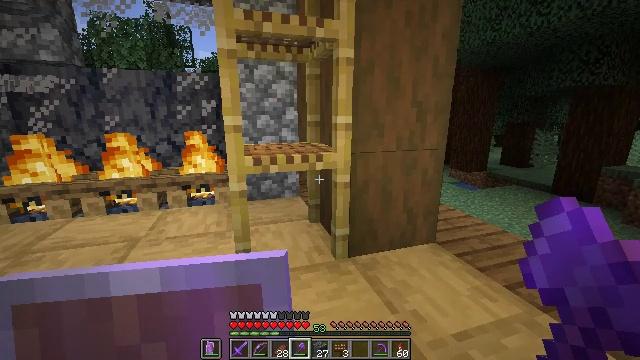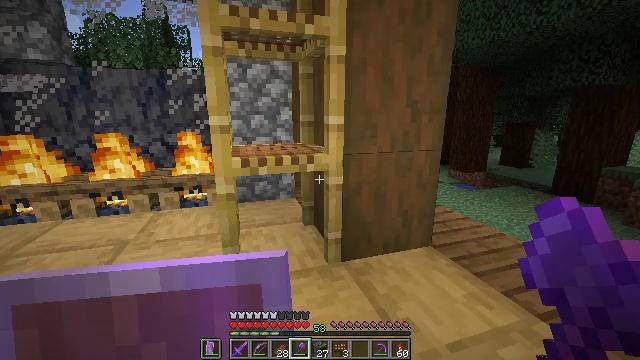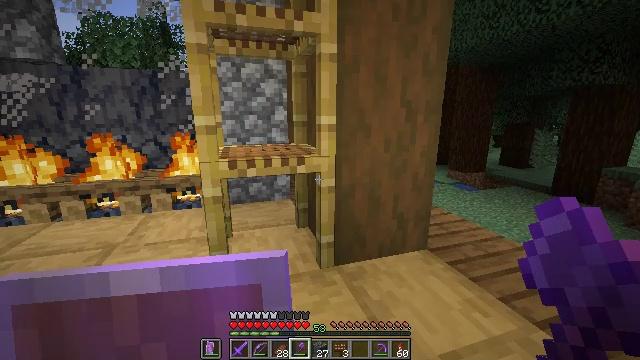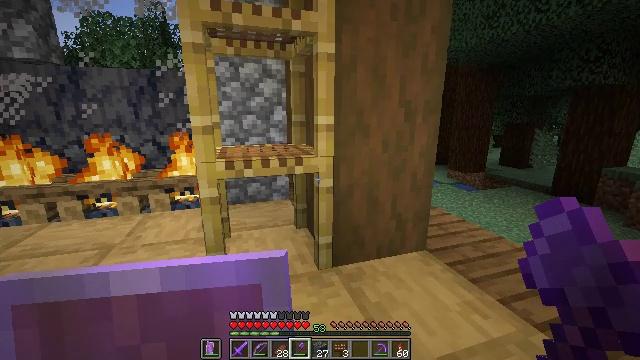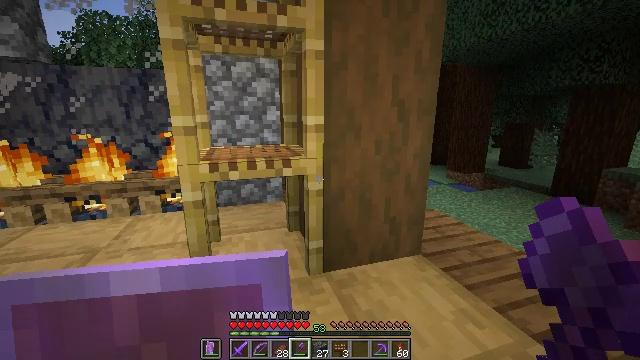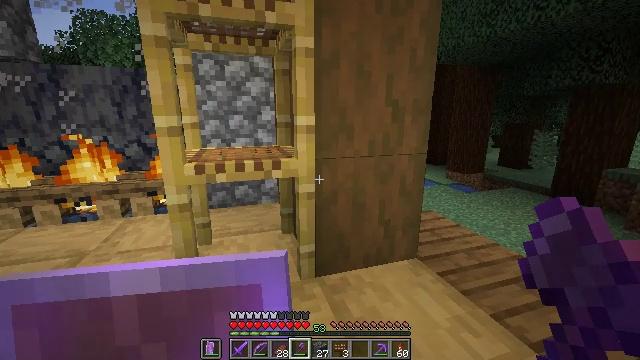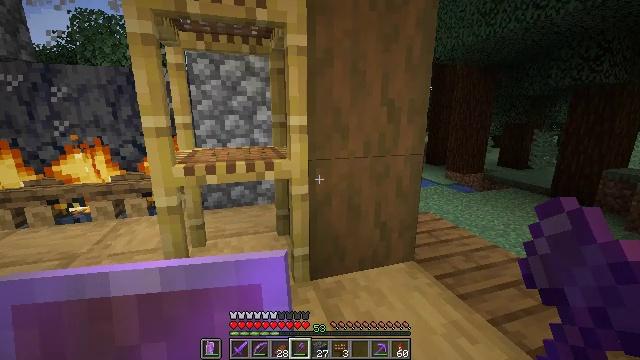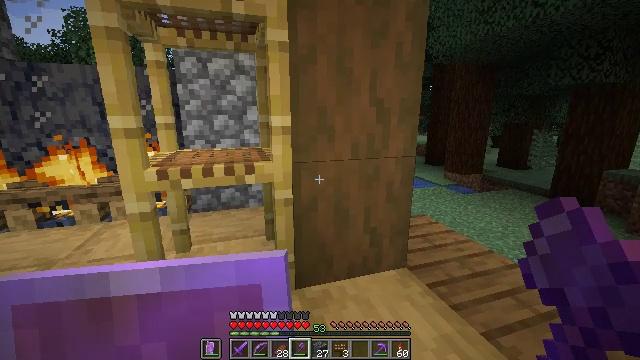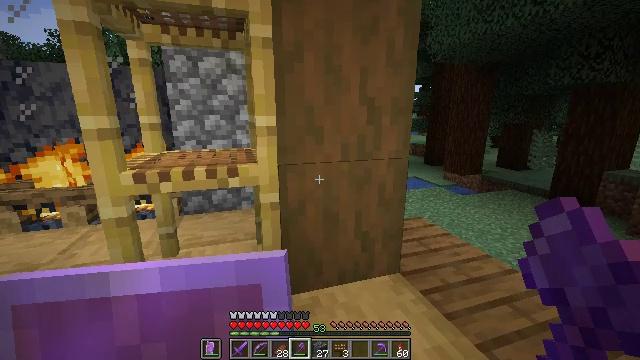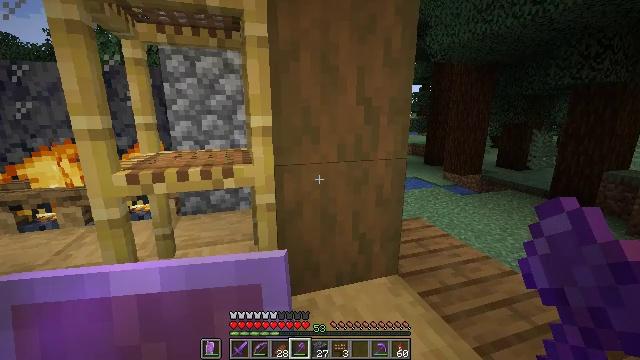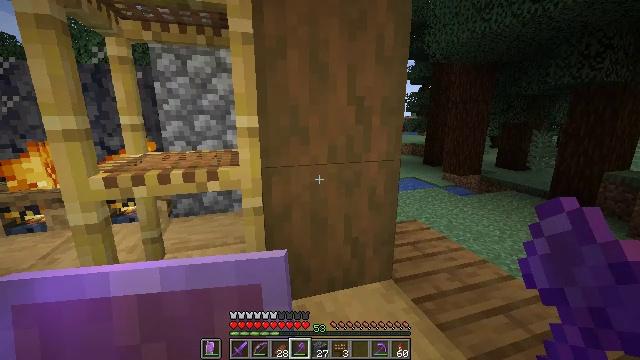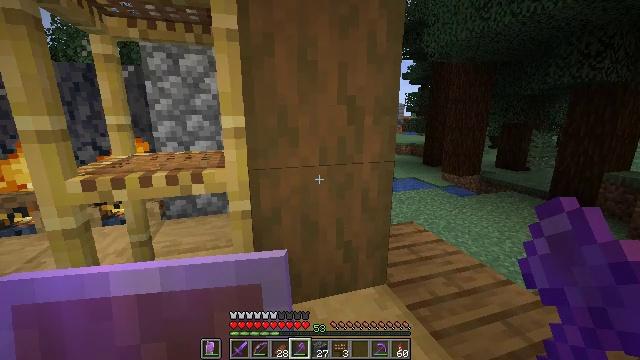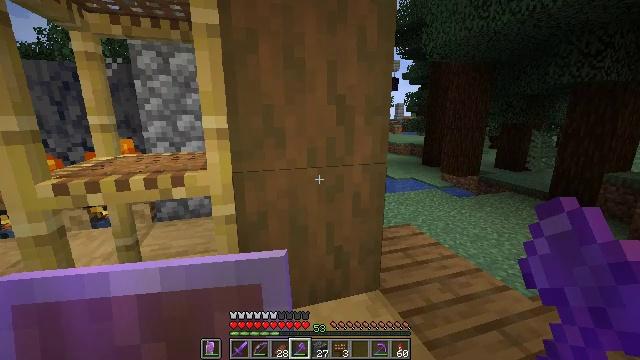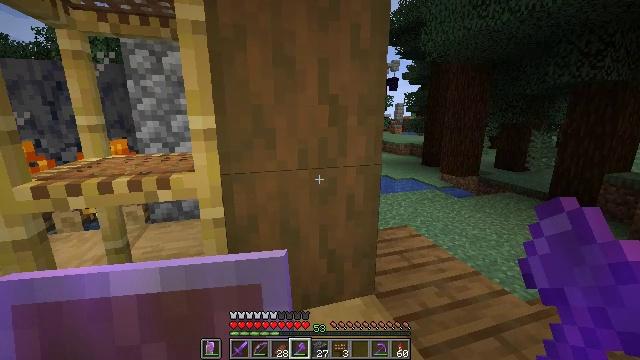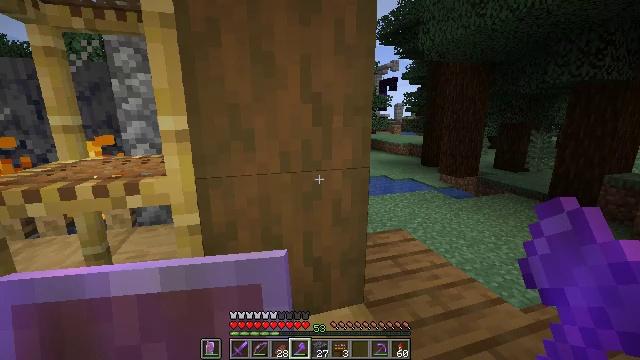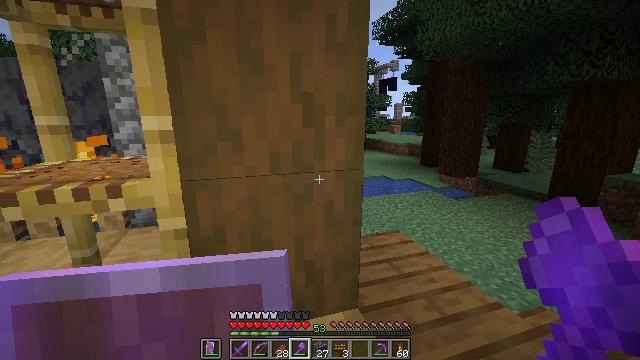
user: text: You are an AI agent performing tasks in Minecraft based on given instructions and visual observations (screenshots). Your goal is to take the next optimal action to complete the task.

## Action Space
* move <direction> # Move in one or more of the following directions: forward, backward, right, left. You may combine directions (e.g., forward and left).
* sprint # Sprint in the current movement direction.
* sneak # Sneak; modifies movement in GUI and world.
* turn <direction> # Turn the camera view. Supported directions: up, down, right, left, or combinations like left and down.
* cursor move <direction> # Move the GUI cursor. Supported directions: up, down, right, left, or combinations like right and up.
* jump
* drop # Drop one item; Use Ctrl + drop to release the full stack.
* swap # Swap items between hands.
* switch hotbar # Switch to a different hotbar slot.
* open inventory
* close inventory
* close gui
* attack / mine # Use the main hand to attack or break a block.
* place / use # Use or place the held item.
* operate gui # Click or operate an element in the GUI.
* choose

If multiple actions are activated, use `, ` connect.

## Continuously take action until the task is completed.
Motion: motion action
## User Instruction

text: Break the campfire to put it in your inventory.
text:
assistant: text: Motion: move forward and move right, sneak
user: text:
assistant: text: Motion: move forward and move right, sneak
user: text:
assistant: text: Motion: move forward and move right, sneak
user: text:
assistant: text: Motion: move forward and move right, sneak
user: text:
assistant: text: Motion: move forward and move right, sneak
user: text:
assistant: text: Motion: move forward and move right, sneak
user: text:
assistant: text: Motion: move forward and move right, sneak
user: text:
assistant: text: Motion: move forward and move right, sneak
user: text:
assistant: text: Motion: move forward and move right, sneak
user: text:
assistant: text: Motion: move forward and move right, sneak
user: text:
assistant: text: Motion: move forward and move right, sneak
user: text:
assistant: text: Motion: move forward and move right, sneak
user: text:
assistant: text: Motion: move forward and move right, sneak
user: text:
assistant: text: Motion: move forward and move right, sneak
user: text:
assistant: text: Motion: move forward and move right, sneak
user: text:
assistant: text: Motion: move forward and move right, sneak
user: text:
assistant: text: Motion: move forward and move right, sneak
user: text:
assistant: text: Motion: move forward and move right, sneak
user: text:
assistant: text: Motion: move forward and move right, sneak
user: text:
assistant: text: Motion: move forward and move right, sneak
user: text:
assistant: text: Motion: move forward and move right, sneak
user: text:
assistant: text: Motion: move forward and move right, sneak, turn left
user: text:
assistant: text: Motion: move forward and move right, sneak, turn left
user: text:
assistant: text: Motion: move forward and move right, sneak
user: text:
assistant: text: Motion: move forward and move right, sneak
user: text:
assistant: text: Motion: move forward and move right, sneak
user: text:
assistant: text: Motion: move forward and move right, sneak, turn left
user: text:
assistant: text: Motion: move forward and move right, sneak, turn left
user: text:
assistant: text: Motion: move forward and move right, sneak, turn left
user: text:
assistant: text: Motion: move forward and move right, sneak, turn left and down